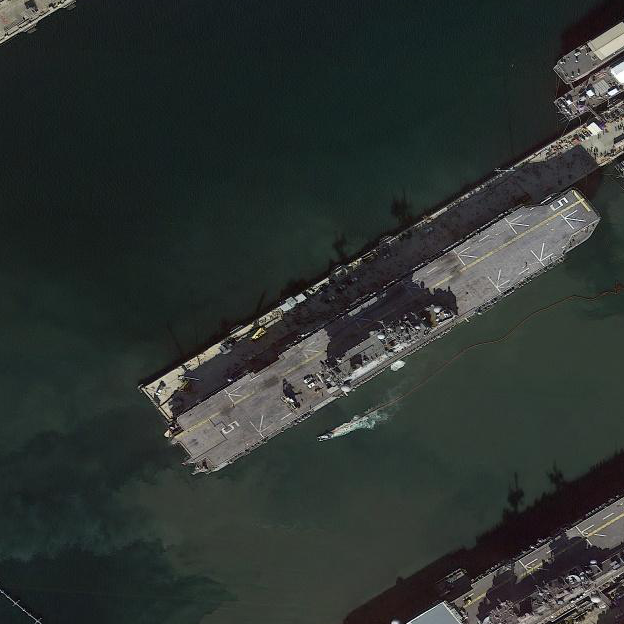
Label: assault